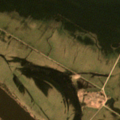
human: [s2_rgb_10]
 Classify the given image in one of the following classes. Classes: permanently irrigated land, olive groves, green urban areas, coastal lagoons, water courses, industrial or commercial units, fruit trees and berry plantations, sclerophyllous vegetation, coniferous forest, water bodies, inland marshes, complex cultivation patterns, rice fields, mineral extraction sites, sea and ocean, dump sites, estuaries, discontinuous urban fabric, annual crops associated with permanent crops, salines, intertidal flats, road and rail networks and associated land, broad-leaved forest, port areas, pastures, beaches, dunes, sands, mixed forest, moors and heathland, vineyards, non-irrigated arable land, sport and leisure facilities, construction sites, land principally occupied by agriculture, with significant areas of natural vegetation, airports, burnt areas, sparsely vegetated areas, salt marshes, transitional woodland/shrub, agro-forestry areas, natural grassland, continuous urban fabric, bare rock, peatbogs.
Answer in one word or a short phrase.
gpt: pastures, land principally occupied by agriculture, with significant areas of natural vegetation, water courses